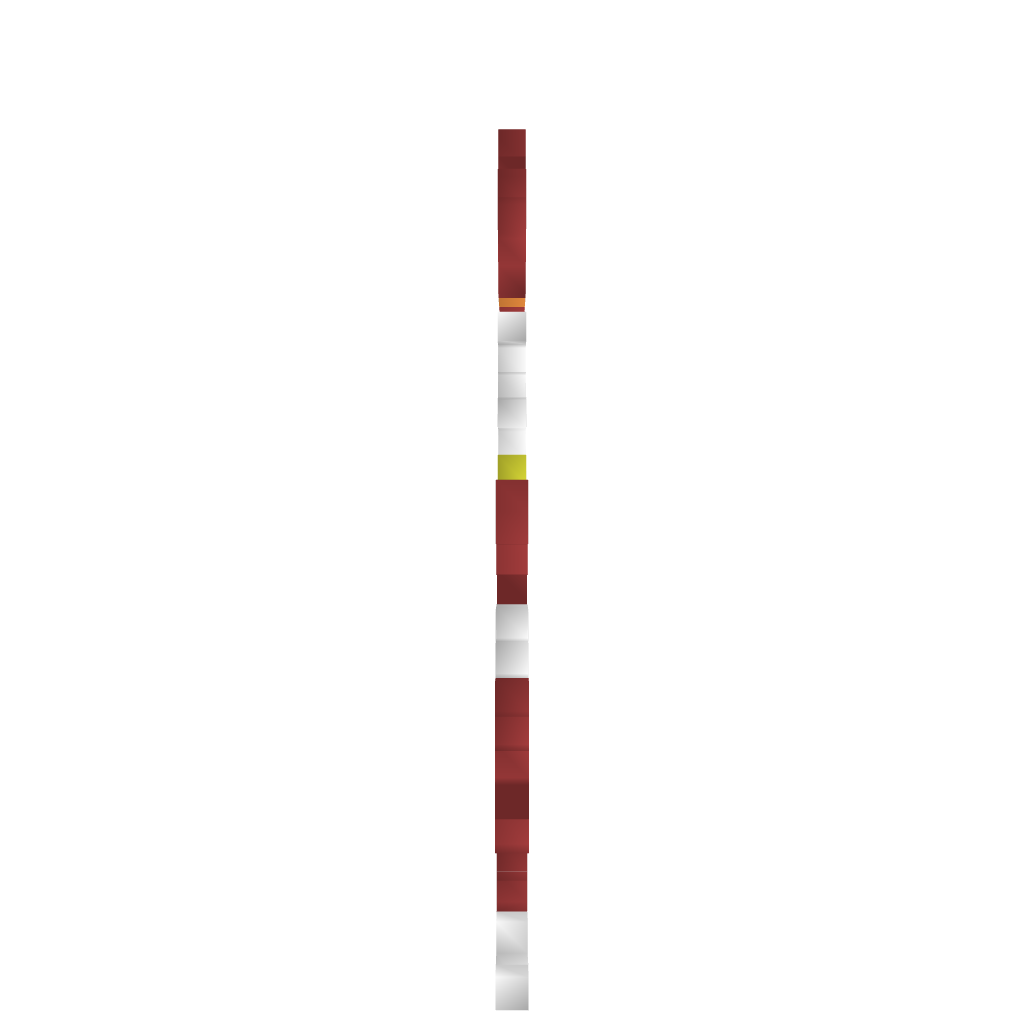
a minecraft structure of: Fireman (ErnieCIII) bad low quality